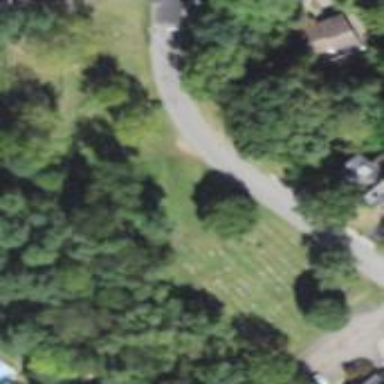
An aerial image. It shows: Cemetery.